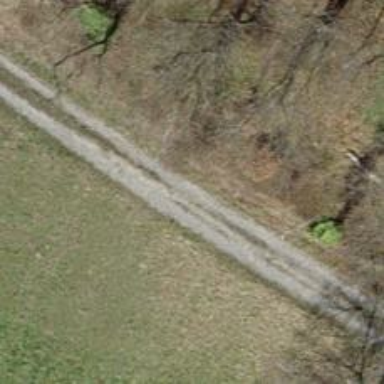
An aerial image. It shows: Compacted track road with grade3 tracktype.